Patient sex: M
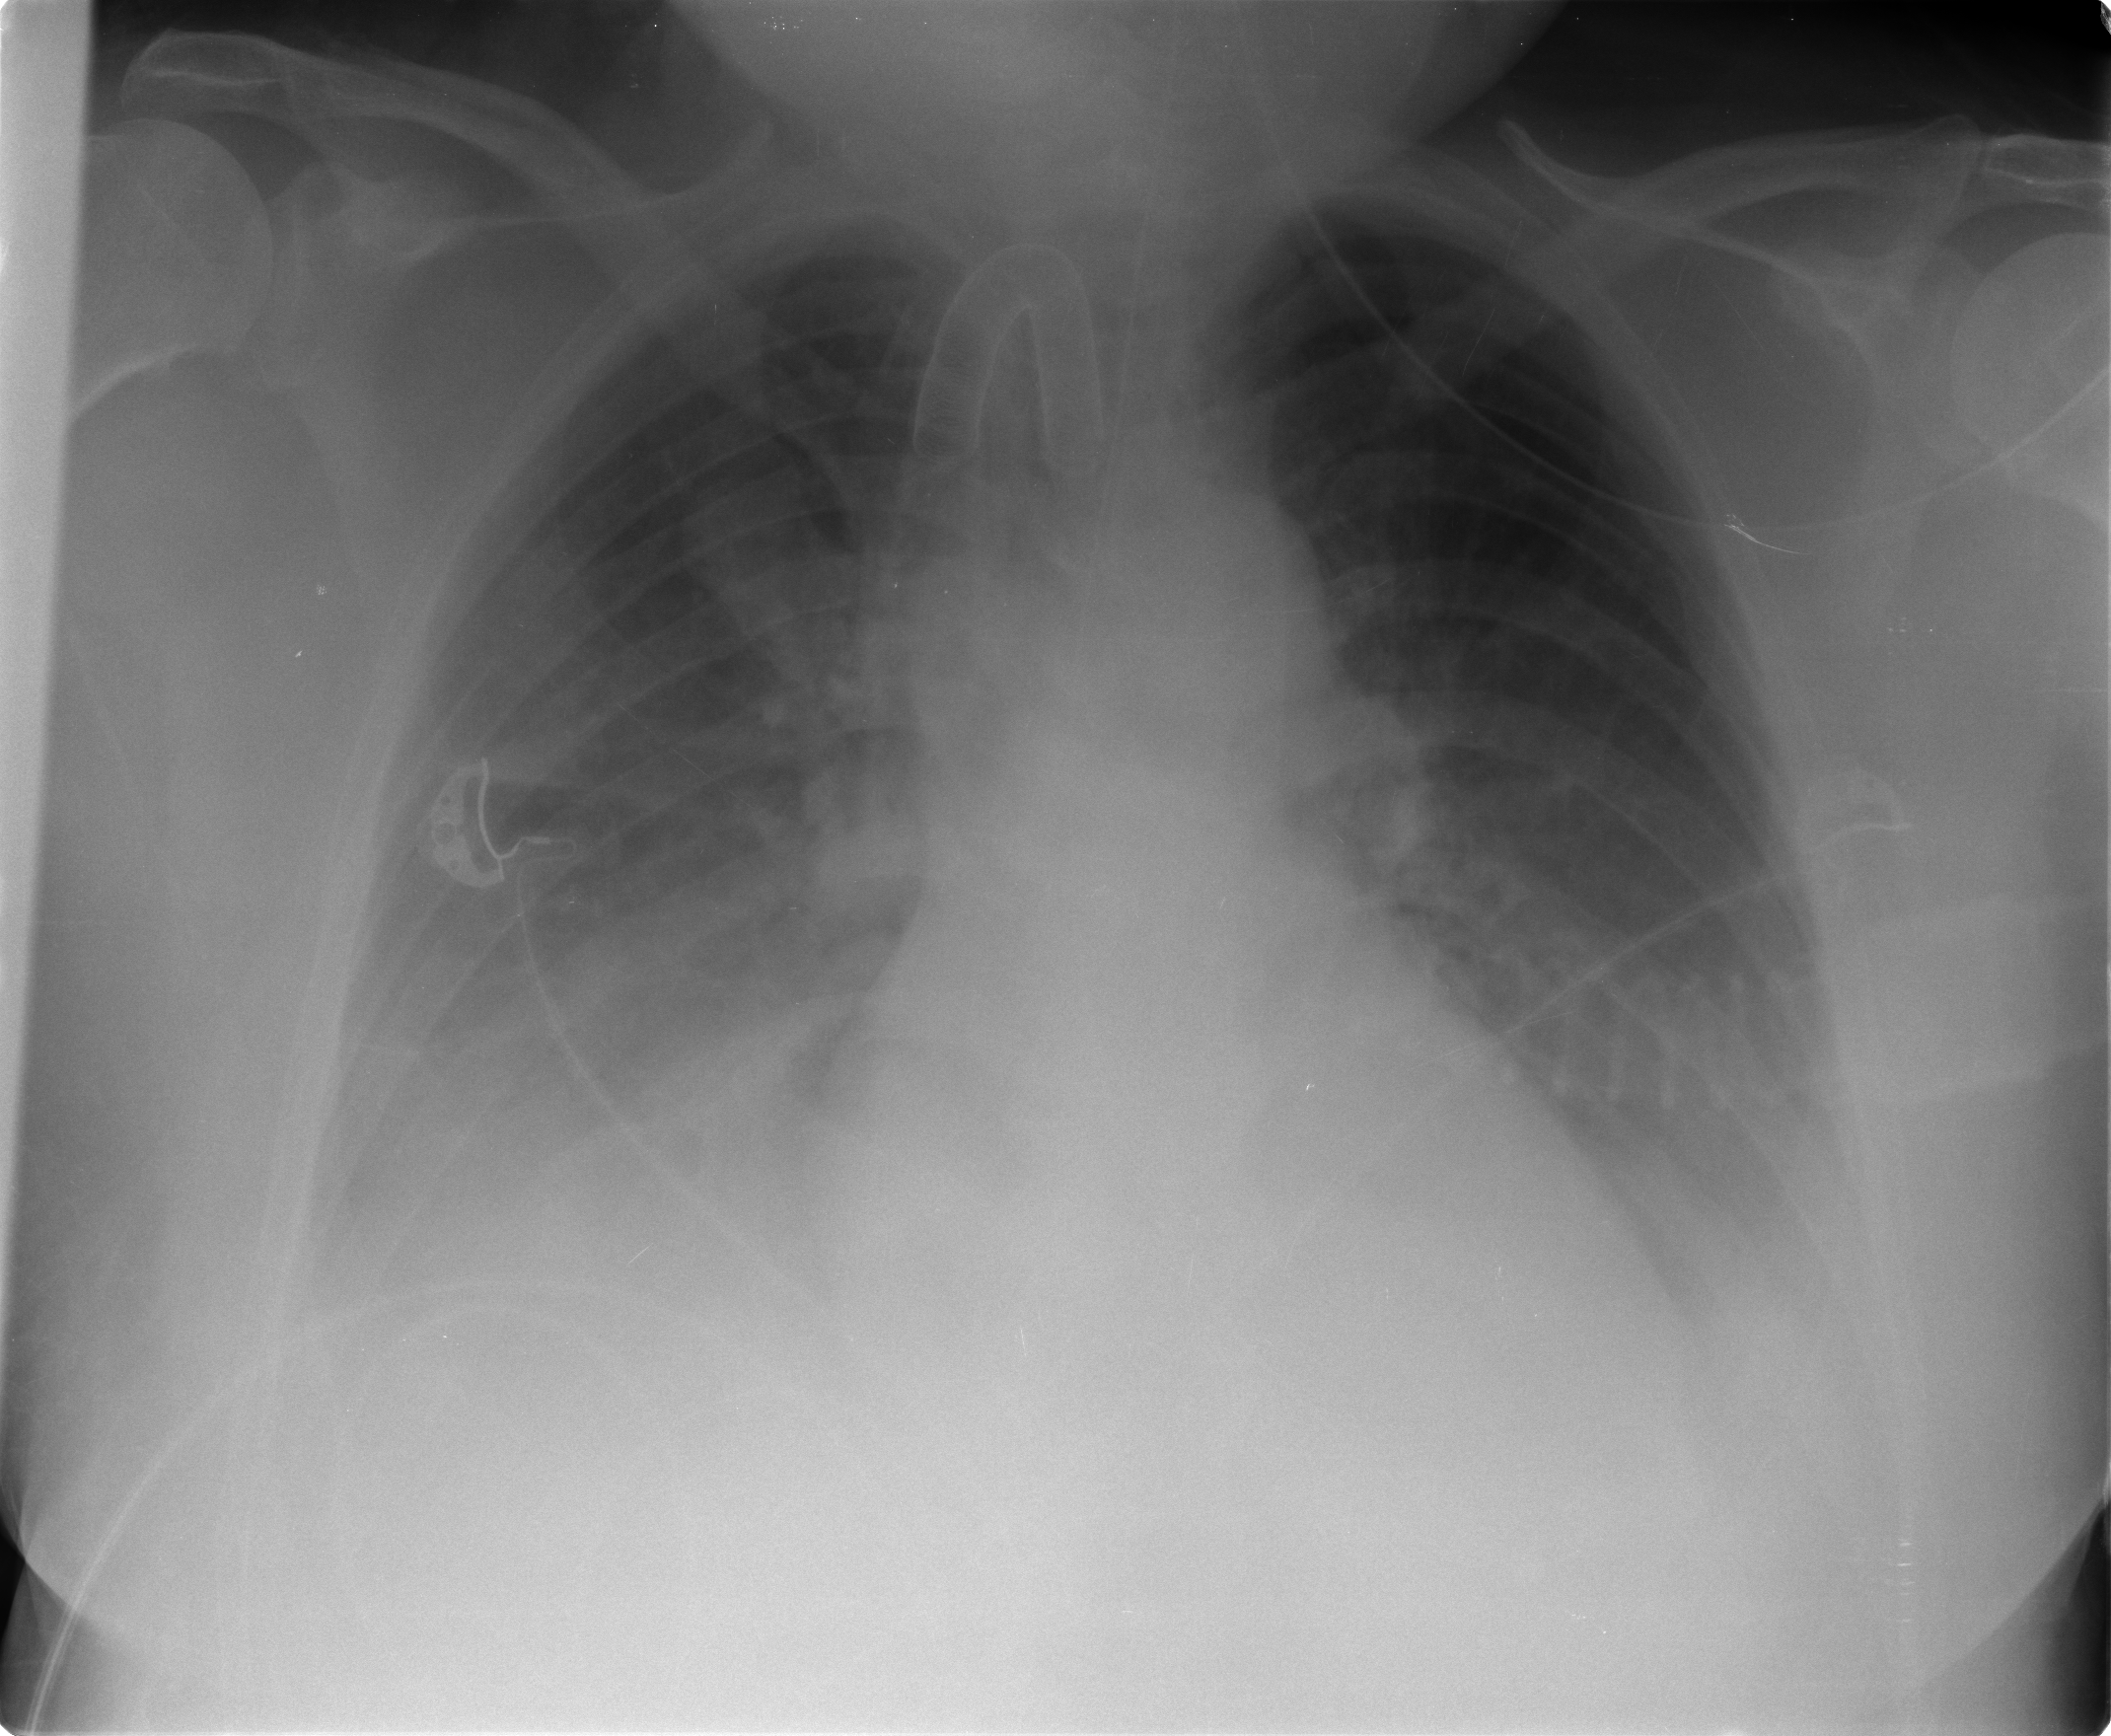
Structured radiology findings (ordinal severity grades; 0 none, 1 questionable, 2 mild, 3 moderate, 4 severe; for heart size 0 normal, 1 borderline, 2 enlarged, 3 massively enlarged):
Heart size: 2
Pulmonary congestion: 2
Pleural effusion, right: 2
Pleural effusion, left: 2
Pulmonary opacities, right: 0
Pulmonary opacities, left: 0
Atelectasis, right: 2
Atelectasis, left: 2